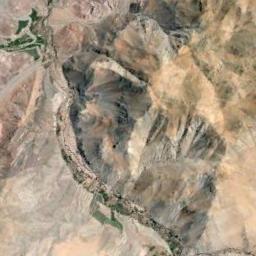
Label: mountain